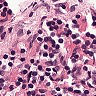
Metastatic tissue present: no